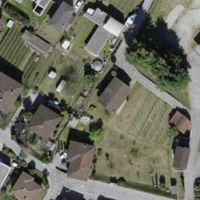
EUNIS habitat code: 54
Species observed at this site:
Hedera helix